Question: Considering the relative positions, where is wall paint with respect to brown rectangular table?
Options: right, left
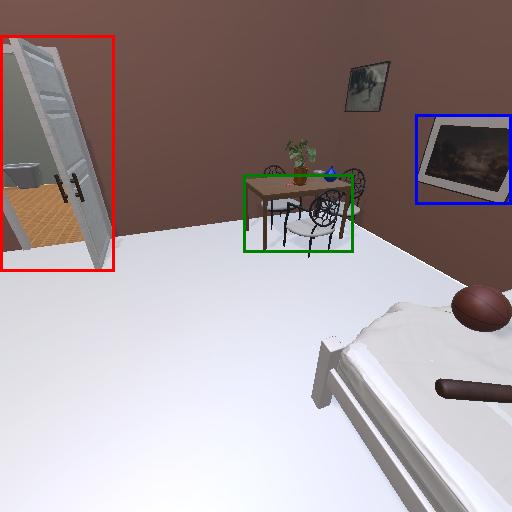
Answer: right